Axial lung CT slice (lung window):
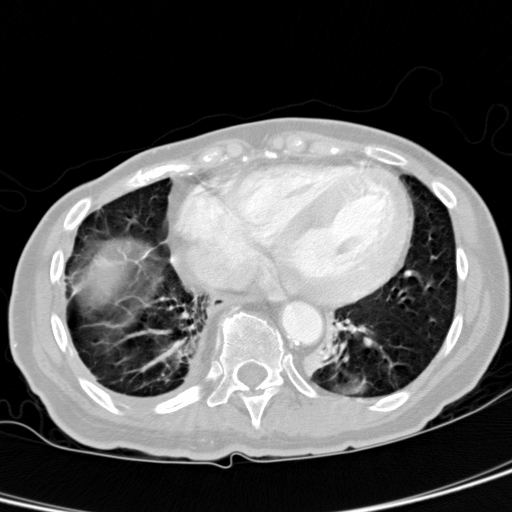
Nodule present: no